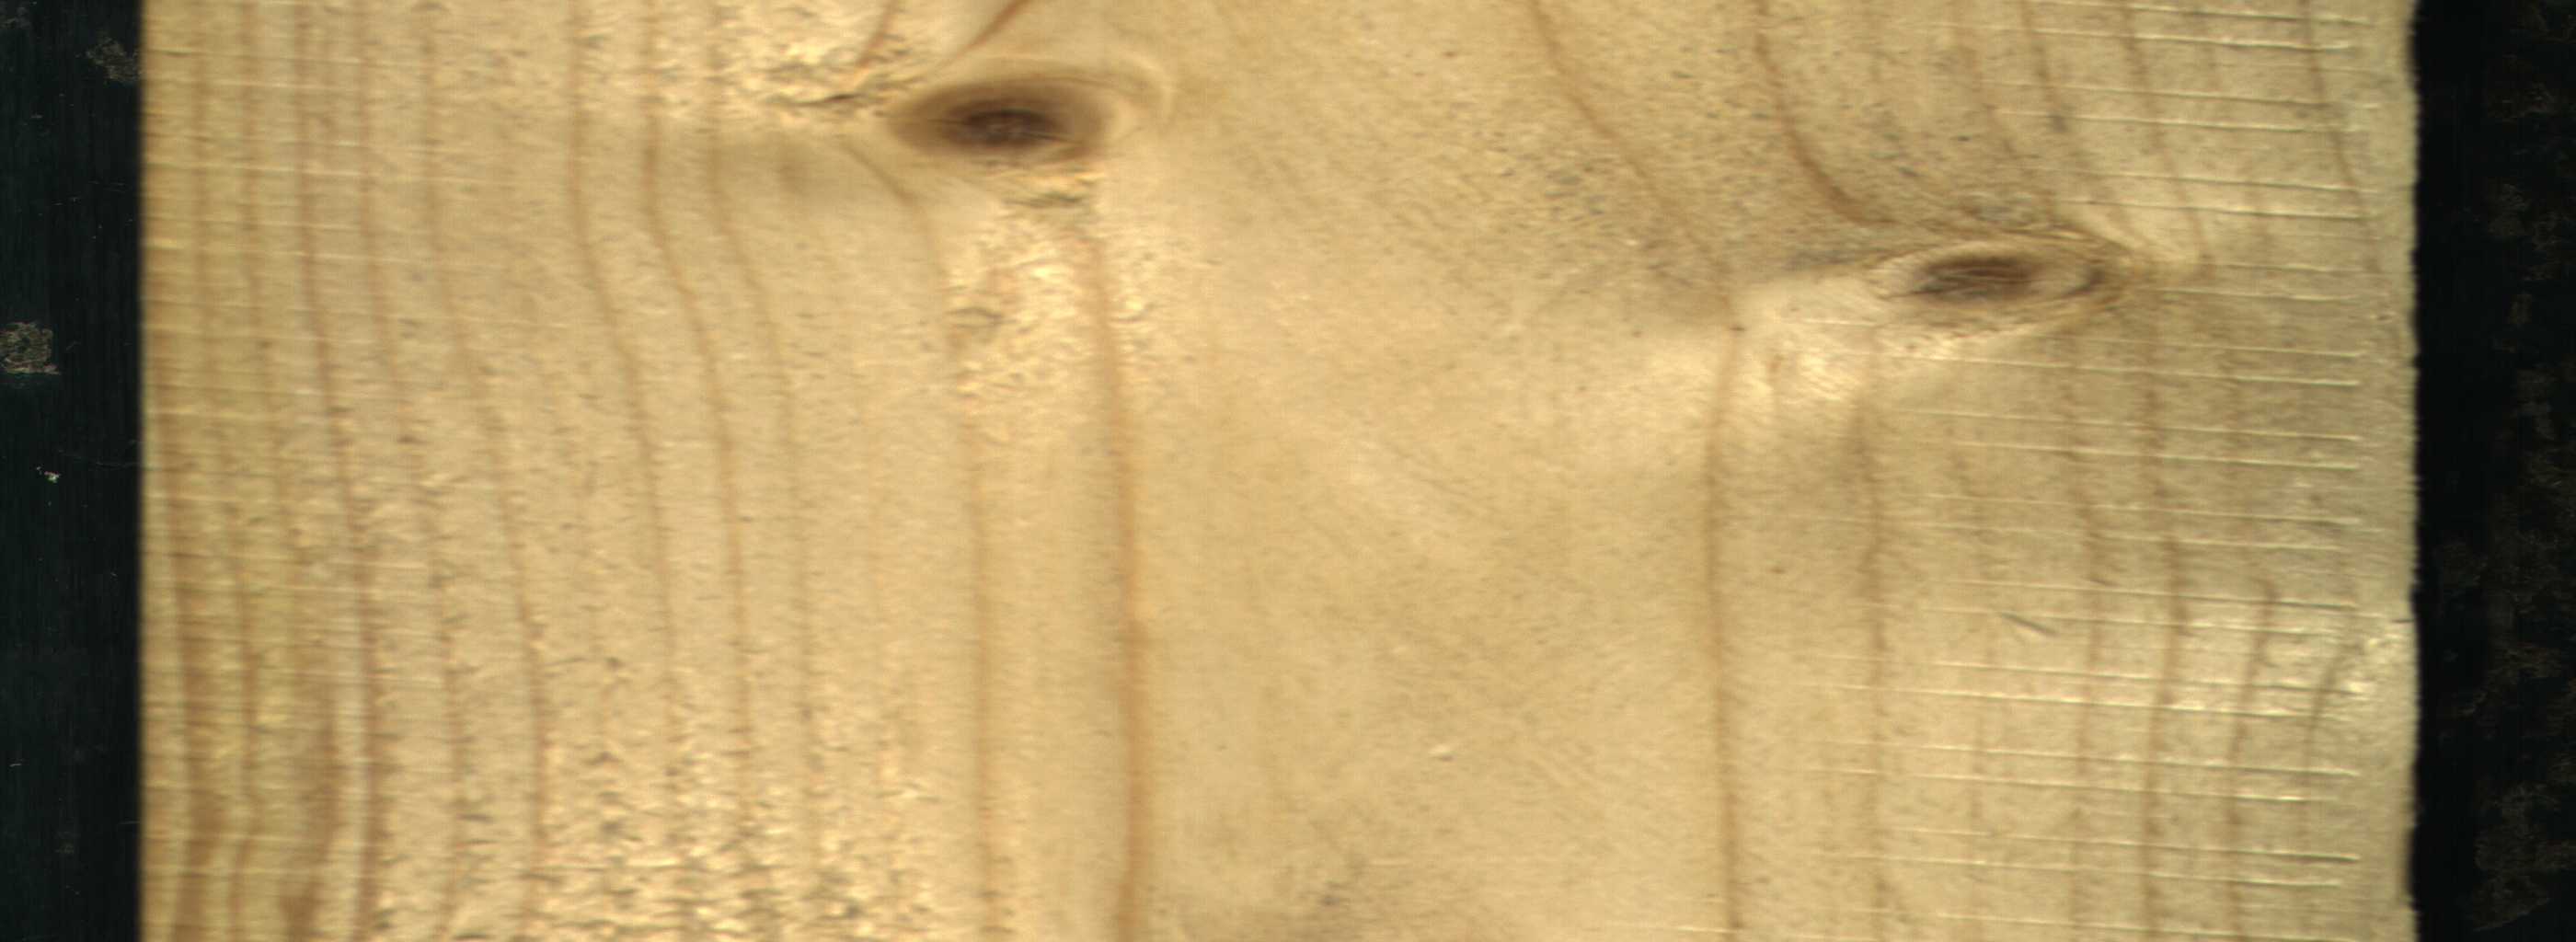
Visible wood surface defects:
Live_Knot
Live_Knot